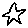
Label: star